Question: They say that early binding solves the problem of synchronization. I couldn't understand "how". Is this something special to Java or the same applies to C++ too?
so, with this method we actually won't require a mutex lock?

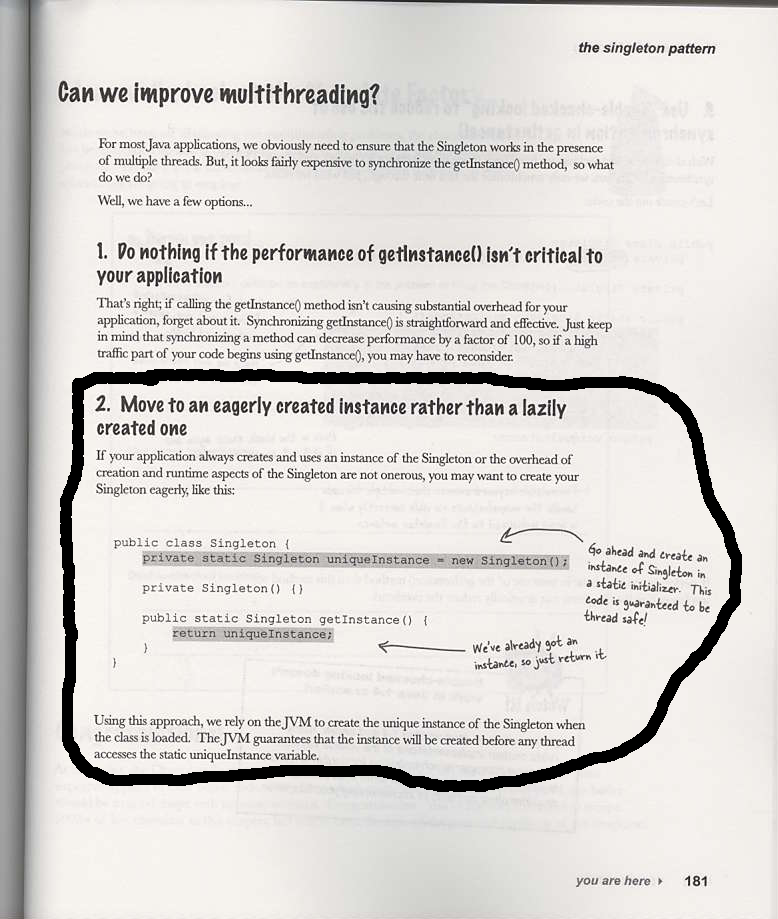
Answer: I think they are referring to creating the Singleton instance before starting/creating any threads, thus alleviating the need for synchronization at creation.
: adding info about C++ and static variables
In C++, static variables are also initialized before execution like David Harkness mentions for Java. One issue with this in C++ can be in embedded environments where calls to malloc/new cant be performed until after the system is initialized, in which case using a Singleton static initializer could be problematic.